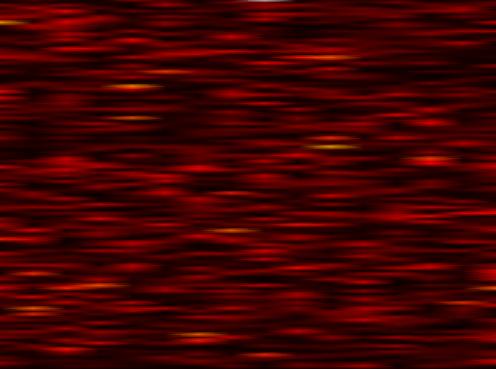
Label: FBMC